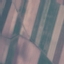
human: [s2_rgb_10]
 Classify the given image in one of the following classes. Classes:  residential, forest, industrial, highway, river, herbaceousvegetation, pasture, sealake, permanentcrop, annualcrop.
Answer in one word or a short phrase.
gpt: AnnualCrop